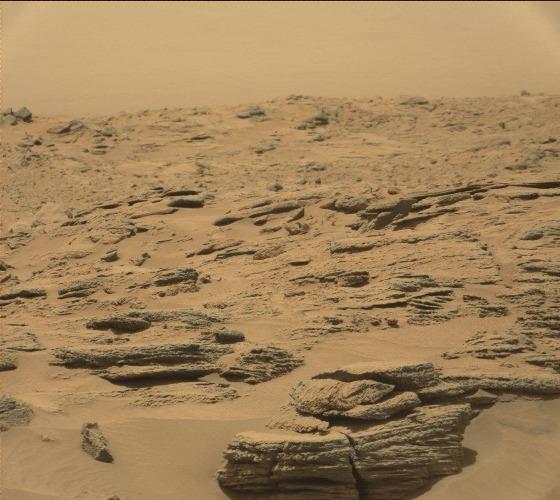
Terrain classes present: Bedrock, Gravel / Sand / Soil, Rock, Shadow, Sky / Distant Mountains